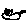
Label: cat